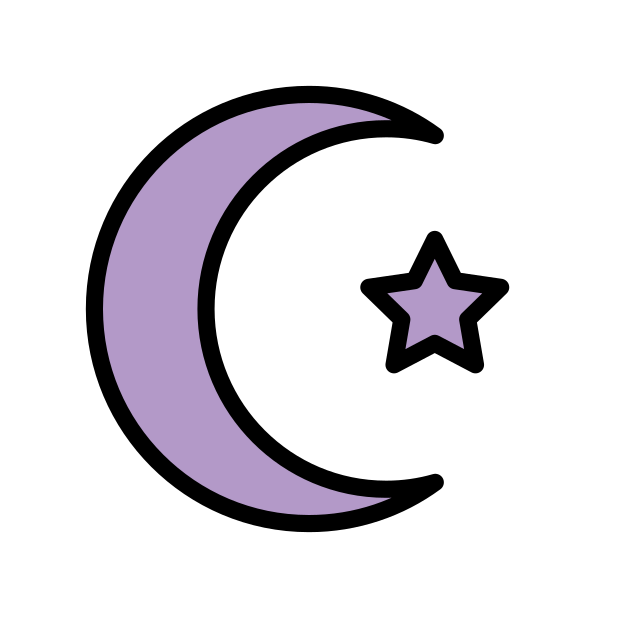
Emoji: ☪
Name: star and crescent
Unicode: 0x262a